高一 · 解析几何
若实数 $x, y$ 满足 $x^{2}+y^{2}=1$, 则 $\frac{y-2}{x-1}$ 的最小值是
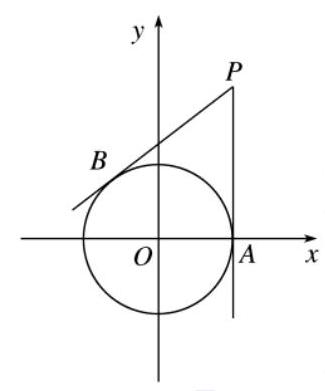
答案: $\frac{3}{4}$
解析: frac{y-2}{x-1}$ 的几何意义是两点 $(x, y)$ 与 $(1,2)$ 连线的斜率, 而点 $(x, y)$ 在圆 $x^{2}+y^{2}=1$ 上,

过点 $P(1,2)$ 作圆的切线,

由图知 $P A$ 的斜率不存在, $P B$ 的斜率存在, 则 $P B$ 的斜率即为所求.

$\therefore$ 设 $P B$ 的方程为 $y-2=k(x-1)$, 得 $k x-y-k+2=0$.

又 $\because P B$ 和圆相切,

$\therefore \frac{|-k+2|}{\sqrt{k^{2}+1}}=1$, 得 $k=\frac{3}{4}$.

$\therefore \frac{y-2}{x-1}$ 的最小值是 $\frac{3}{4}$.